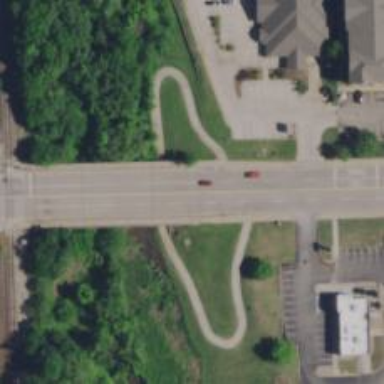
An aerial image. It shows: Secondary road crossing bridge.